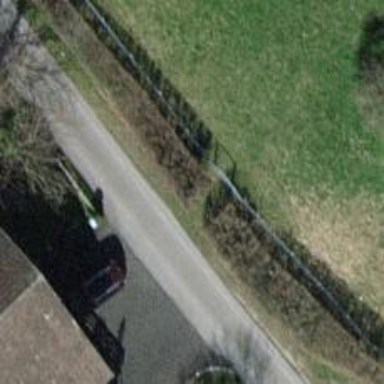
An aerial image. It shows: Gate.